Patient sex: M
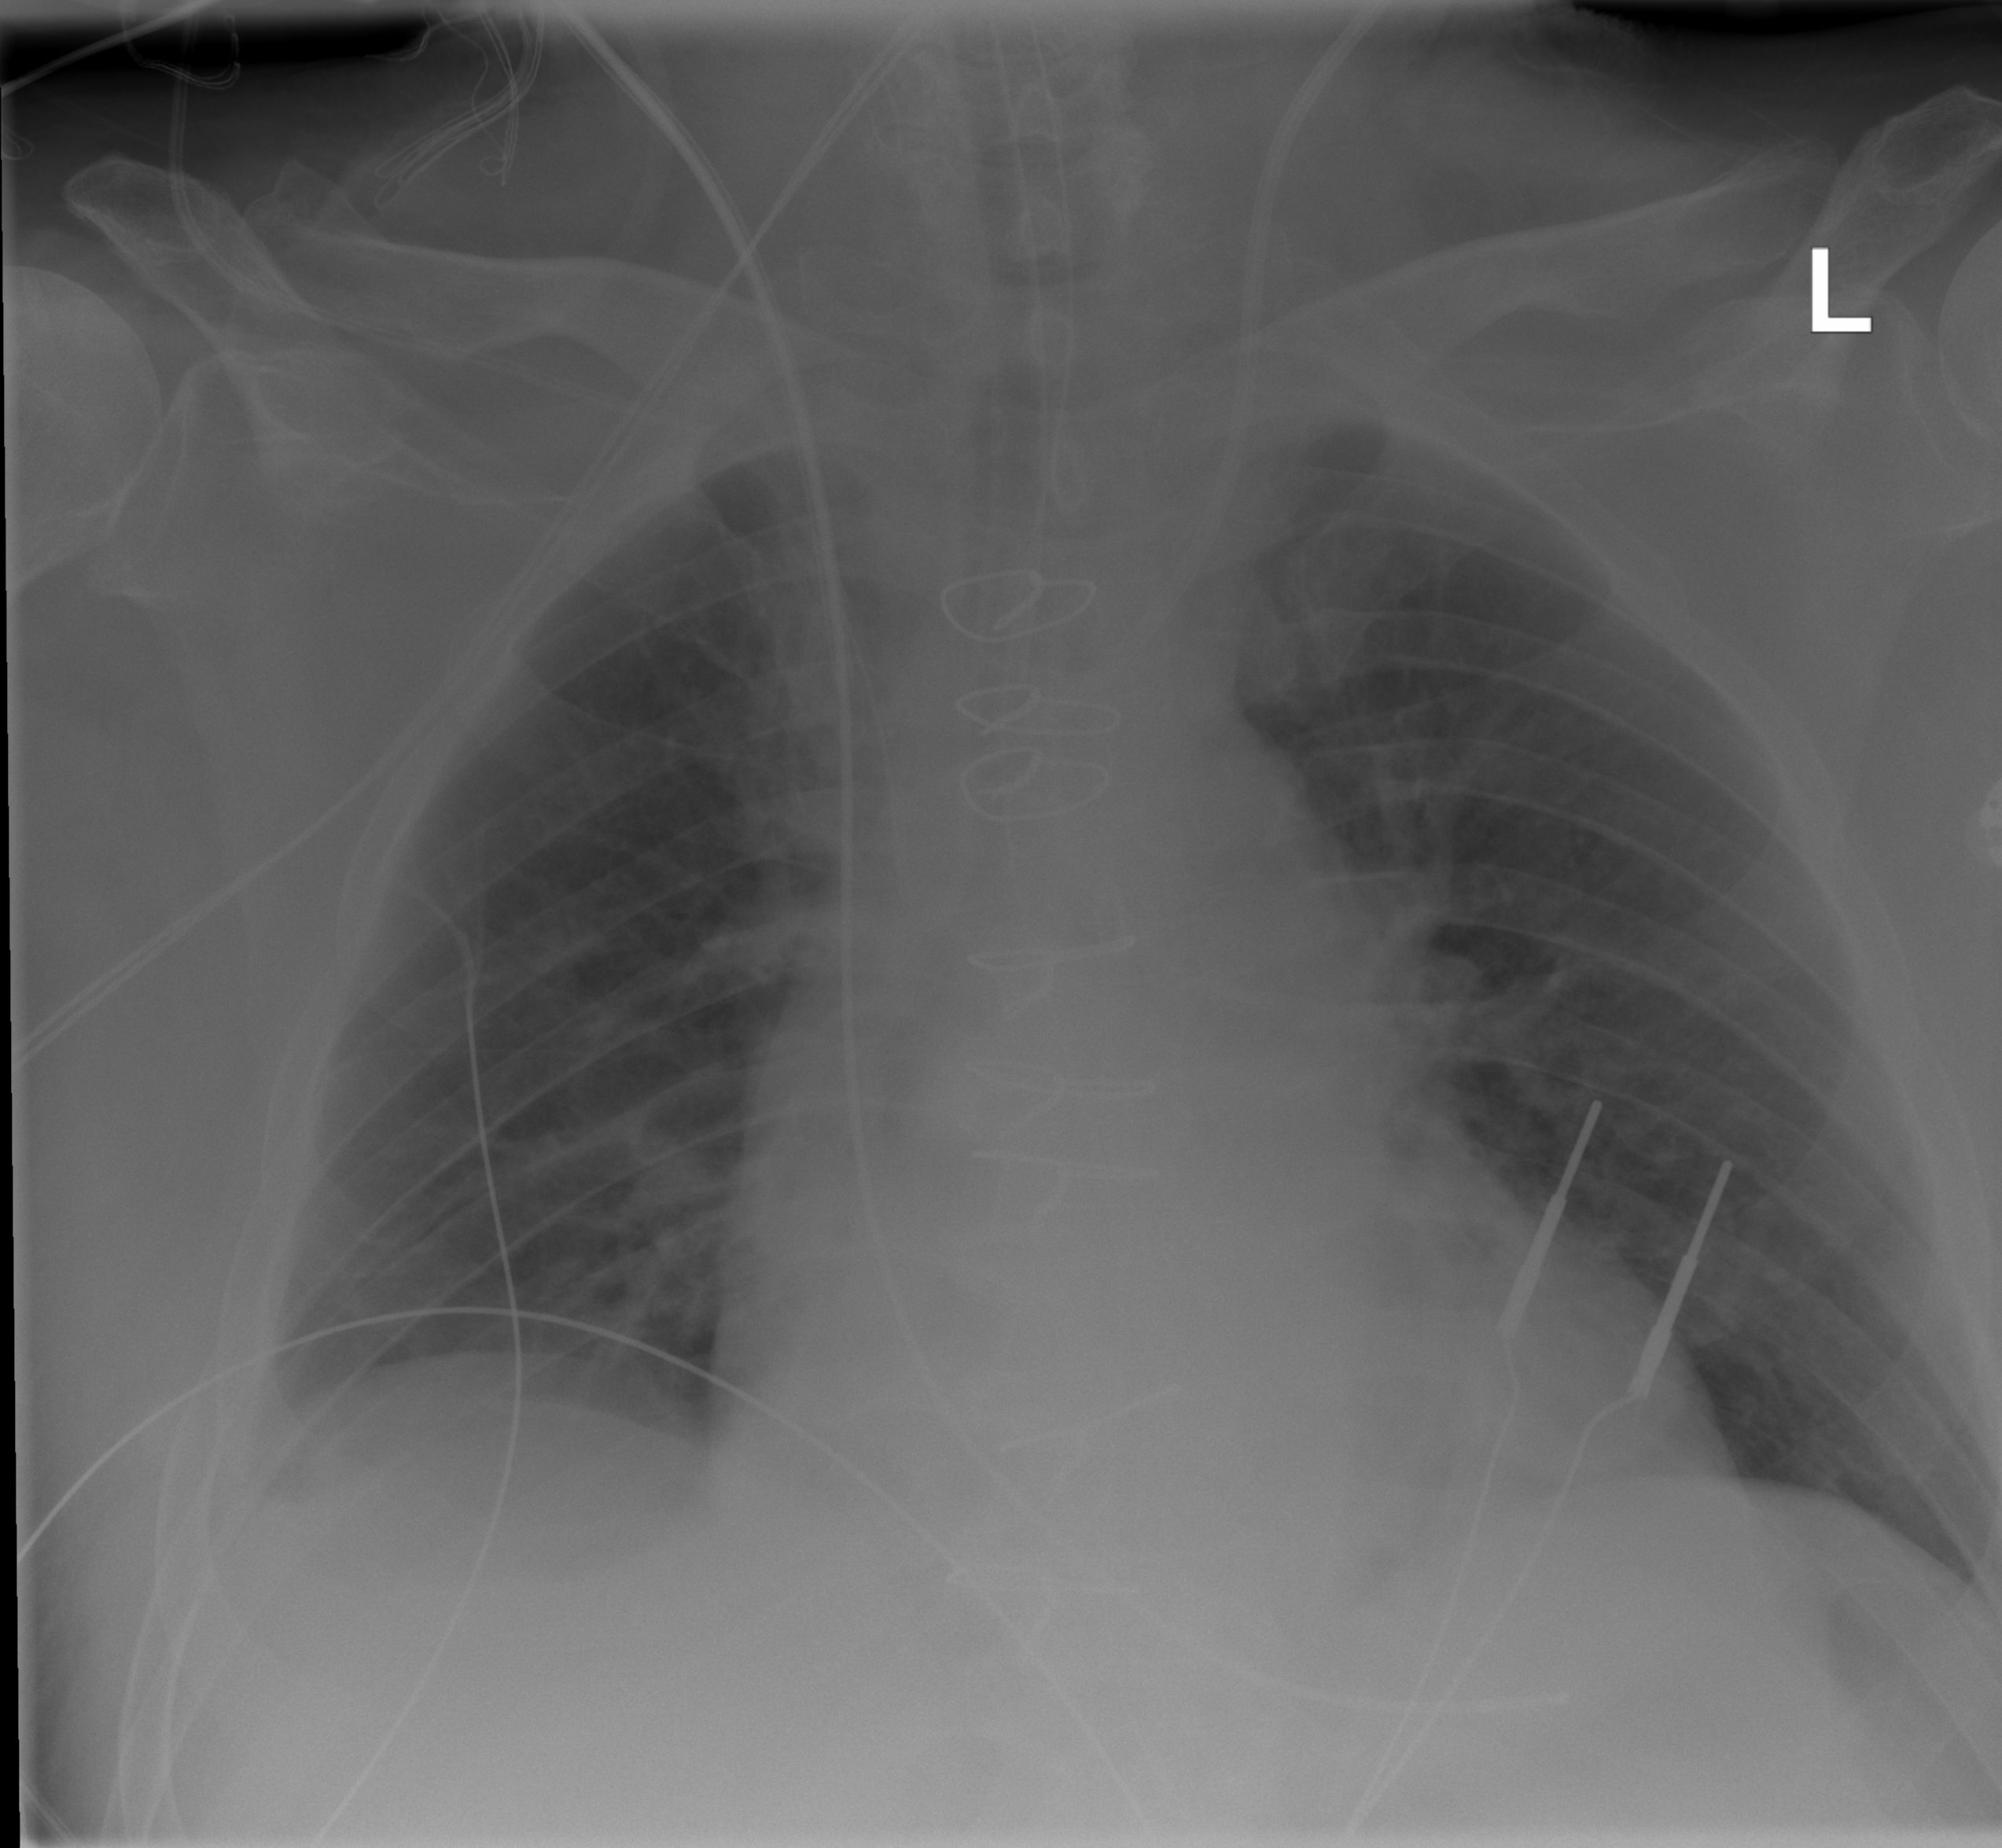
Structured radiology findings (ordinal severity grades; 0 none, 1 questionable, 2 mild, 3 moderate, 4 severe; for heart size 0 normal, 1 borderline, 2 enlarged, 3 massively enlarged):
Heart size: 2
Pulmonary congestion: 2
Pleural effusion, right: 2
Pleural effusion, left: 0
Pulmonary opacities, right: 0
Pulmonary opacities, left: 0
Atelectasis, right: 2
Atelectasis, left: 0